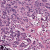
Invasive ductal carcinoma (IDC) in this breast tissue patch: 1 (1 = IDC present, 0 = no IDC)